The plot is a Morlet-wavelet scalogram of a rotor-rig vibration measurement. Diagnose the rotating machine from this image, choosing from: normal, misalignment, unbalance, looseness.
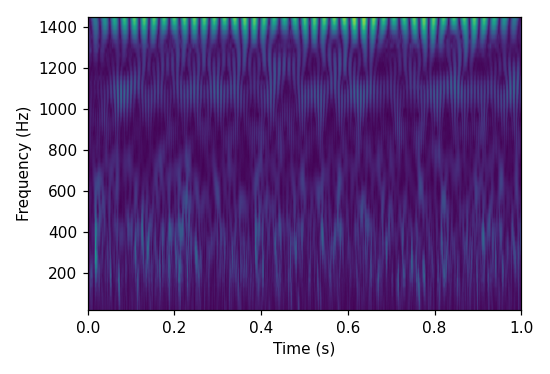
Answer: unbalance